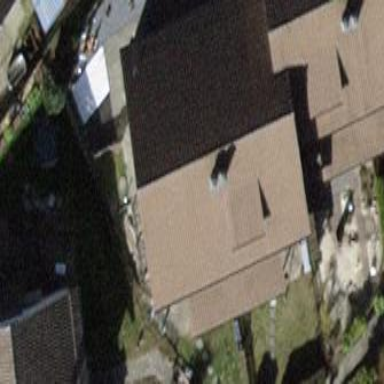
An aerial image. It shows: Terrace building with gabled roof.